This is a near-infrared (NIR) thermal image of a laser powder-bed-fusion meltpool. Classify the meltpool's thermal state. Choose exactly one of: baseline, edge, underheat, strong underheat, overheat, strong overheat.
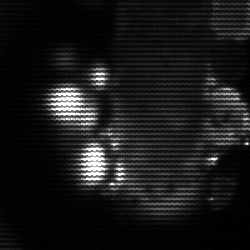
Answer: strong underheat